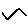
Label: zigzag